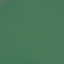
Land use / land cover: SeaLake